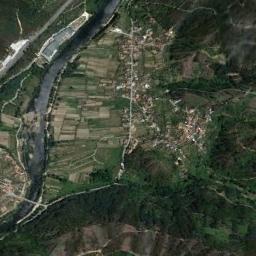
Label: river